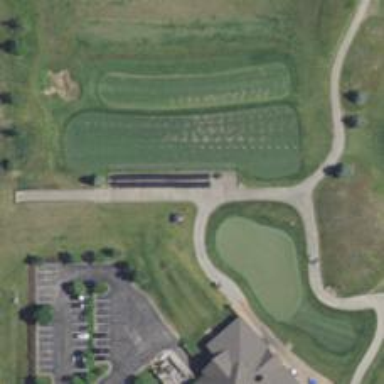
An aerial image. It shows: Pathway for golfing.